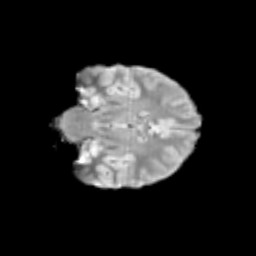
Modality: T2w
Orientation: coronal
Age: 11
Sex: female
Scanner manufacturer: siemens
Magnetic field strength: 3 T
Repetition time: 3.8 s
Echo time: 0.07 s